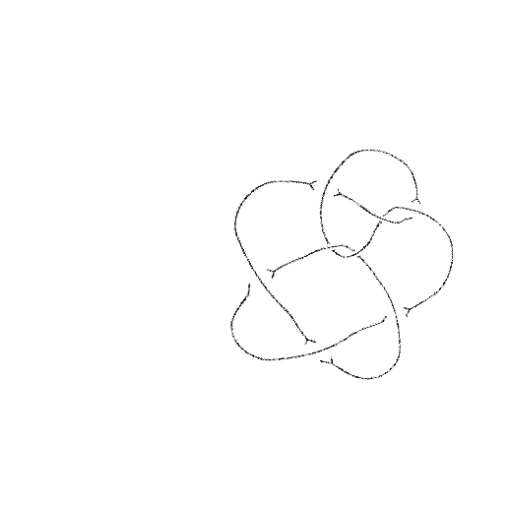
Crossing number: 8